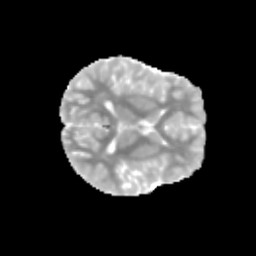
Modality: MD
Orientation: axial
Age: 10
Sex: male
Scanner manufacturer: siemens
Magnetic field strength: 3 T
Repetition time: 3.8 s
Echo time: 0.07 s